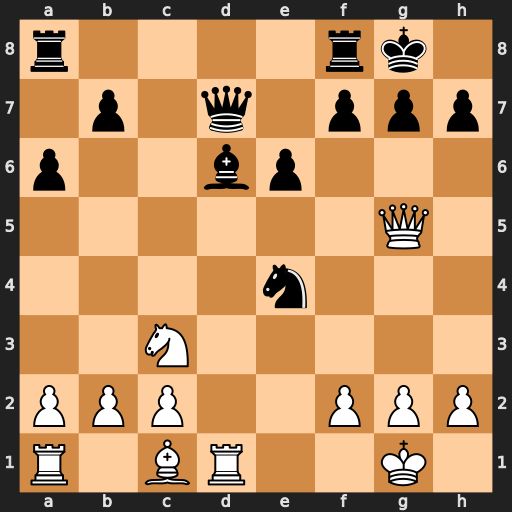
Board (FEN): r4rk1/1p1q1ppp/p2bp3/6Q1/4n3/2N5/PPP2PPP/R1BR2K1
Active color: w
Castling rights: -
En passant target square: -
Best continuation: Nxe4 Bxh2+ Kxh2